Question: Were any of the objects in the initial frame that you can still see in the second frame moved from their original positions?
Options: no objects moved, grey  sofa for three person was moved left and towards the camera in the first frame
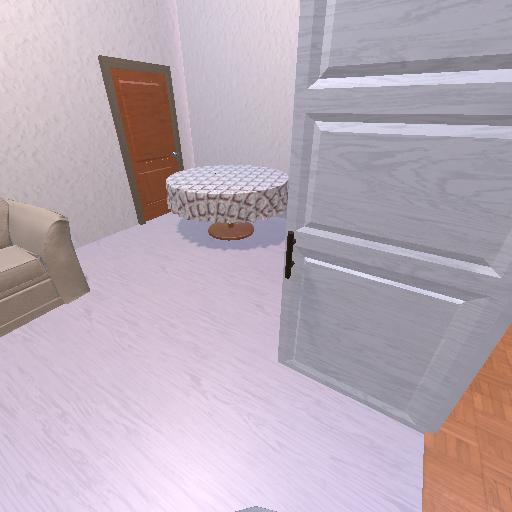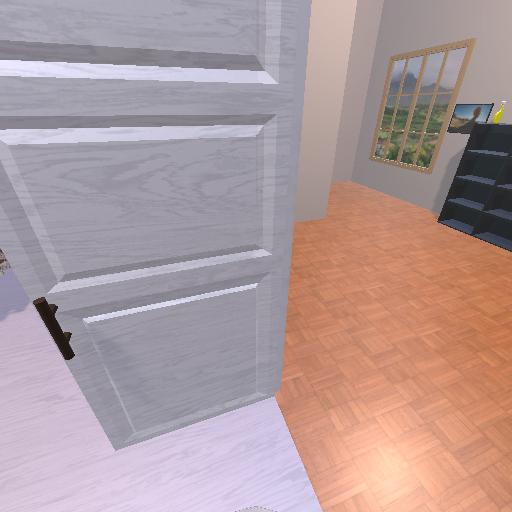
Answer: no objects moved